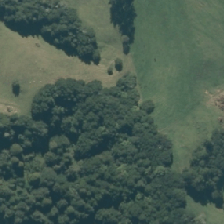
Land cover: indigenous_forest